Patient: sex M, age 64
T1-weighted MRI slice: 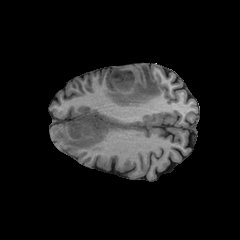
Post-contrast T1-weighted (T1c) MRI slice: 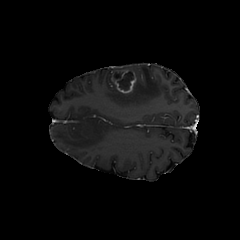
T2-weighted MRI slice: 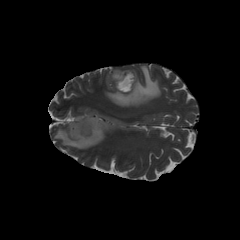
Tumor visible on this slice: yes
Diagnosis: Glioblastoma, IDH-wildtype
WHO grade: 4